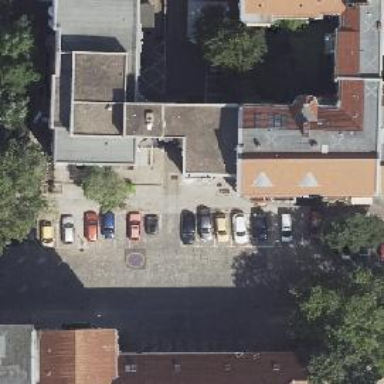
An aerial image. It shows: Kindergarten.